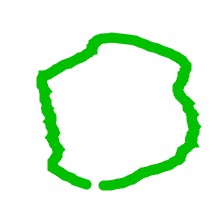
Shape: circle